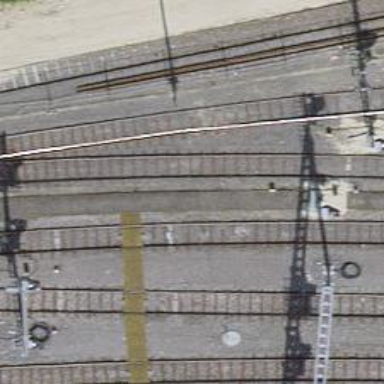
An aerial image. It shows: Rail yard with electrified contact lines for the trains.